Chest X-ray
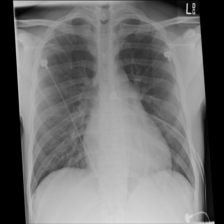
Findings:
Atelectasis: negative
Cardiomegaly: negative
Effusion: negative
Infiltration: negative
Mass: negative
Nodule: negative
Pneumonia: negative
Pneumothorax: negative
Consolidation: negative
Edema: negative
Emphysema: negative
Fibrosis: negative
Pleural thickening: negative
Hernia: negative